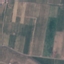
Label: PermanentCrop